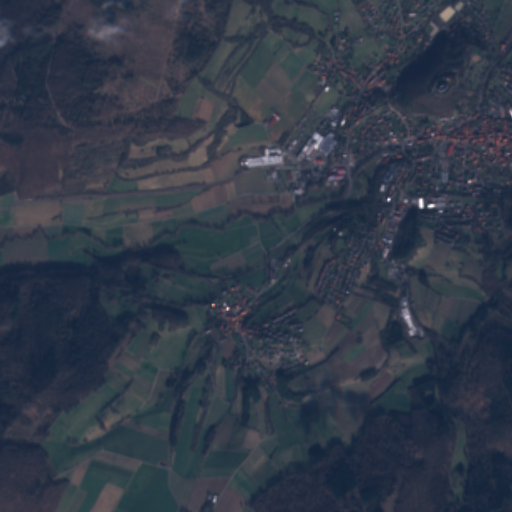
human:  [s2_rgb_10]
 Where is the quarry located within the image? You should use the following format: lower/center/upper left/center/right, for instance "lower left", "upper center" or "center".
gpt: The quarry is located in the lower right of the image.
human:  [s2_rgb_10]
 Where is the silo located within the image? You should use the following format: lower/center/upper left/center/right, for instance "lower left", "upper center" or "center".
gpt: The silo is located in the center of the image.
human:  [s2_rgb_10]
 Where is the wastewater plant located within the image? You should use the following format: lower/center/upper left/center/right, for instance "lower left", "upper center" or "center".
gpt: The wastewater plant is located in the center of the image.
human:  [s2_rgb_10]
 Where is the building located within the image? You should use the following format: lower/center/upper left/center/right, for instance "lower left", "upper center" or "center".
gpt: There is no building in the image.